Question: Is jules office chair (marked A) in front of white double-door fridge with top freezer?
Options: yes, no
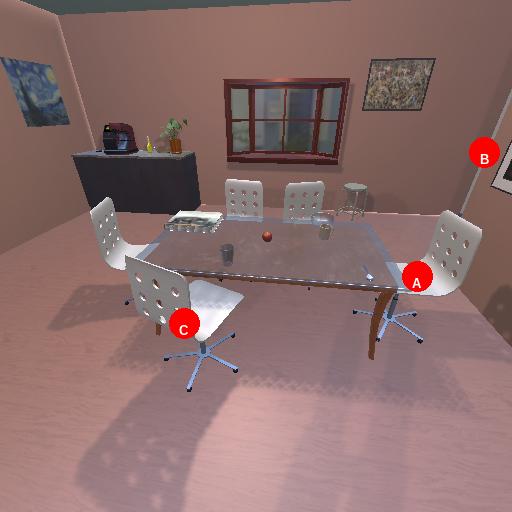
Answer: yes